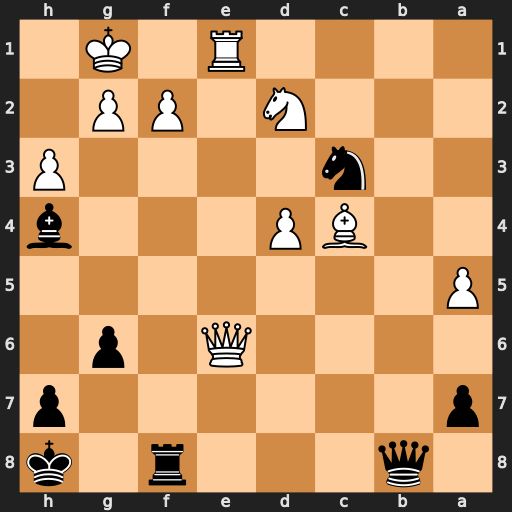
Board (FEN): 1q3r1k/p6p/4Q1p1/P7/2BP3b/2n4P/3N1PP1/4R1K1
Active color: b
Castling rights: -
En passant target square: -
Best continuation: Bxf2+ Kh1 Bxe1